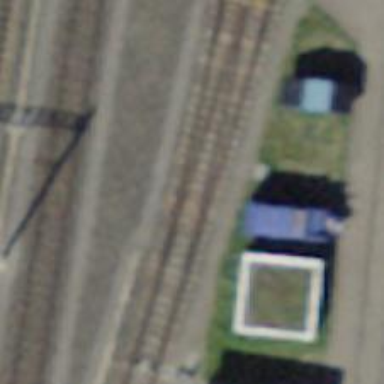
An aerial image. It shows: Railway switch.